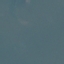
Land use / land cover: SeaLake